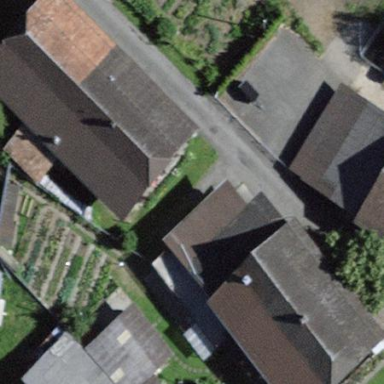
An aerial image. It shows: Residential building.